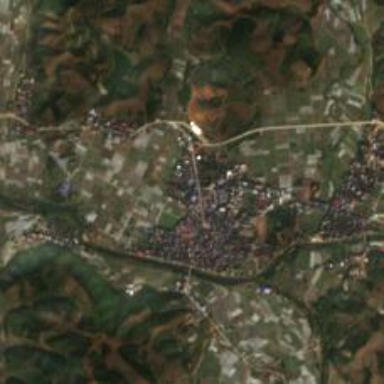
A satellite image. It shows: Township within town.